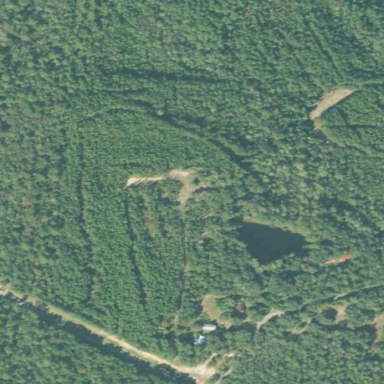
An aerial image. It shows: Forest area dominated by needle-leaved trees.